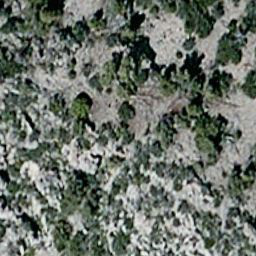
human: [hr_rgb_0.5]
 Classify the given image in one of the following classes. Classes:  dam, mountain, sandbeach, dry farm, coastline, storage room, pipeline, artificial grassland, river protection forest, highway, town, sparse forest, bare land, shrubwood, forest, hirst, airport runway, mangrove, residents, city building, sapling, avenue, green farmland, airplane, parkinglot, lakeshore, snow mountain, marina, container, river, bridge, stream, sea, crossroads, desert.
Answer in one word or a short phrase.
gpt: sparse forest